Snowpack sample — Buffalo Mountain, Silverthorne, Colorado, USA (2/22/26, 2:02 PM MST)
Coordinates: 39.622, -106.113
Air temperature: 33 °F
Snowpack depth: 63 cm
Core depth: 20 cm
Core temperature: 24.8 °F
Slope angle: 11°, slope face: 116°
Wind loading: low
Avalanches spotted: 0
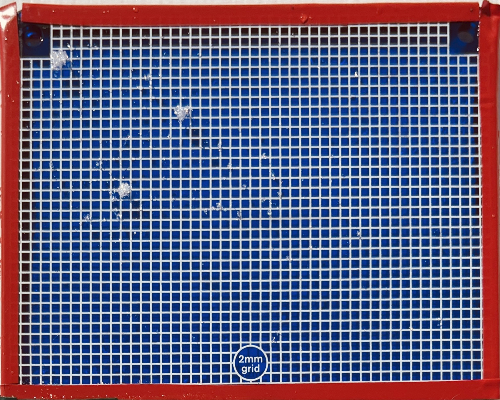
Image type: profile
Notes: In a firebreak similar to site 1, minimal wind loading with no spotted avalanches (not many faces in view though)